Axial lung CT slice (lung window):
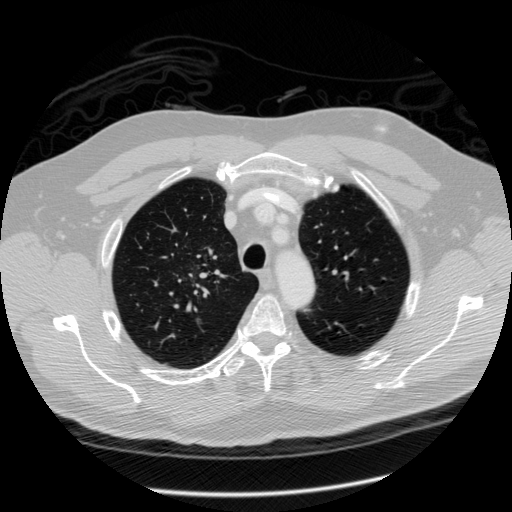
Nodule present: no